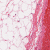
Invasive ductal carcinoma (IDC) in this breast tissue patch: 0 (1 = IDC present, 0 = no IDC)